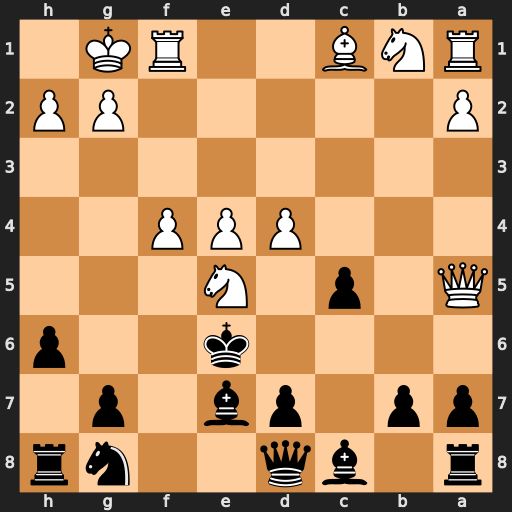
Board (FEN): r1bq2nr/pp1pb1p1/4k2p/Q1p1N3/3PPP2/8/P5PP/RNB2RK1
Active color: b
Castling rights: -
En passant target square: -
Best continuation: Qxa5 f5+ Kf6